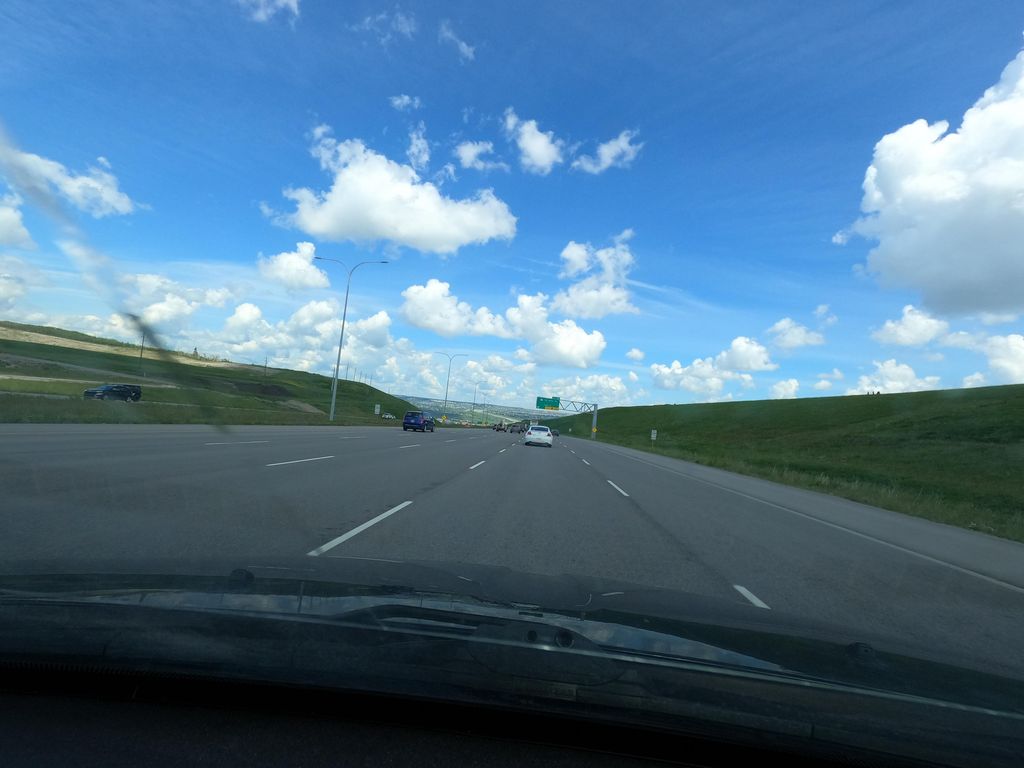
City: calgary